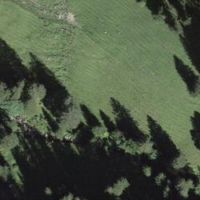
EUNIS habitat code: 23
Species observed at this site:
Silene dioica
Ajuga reptans